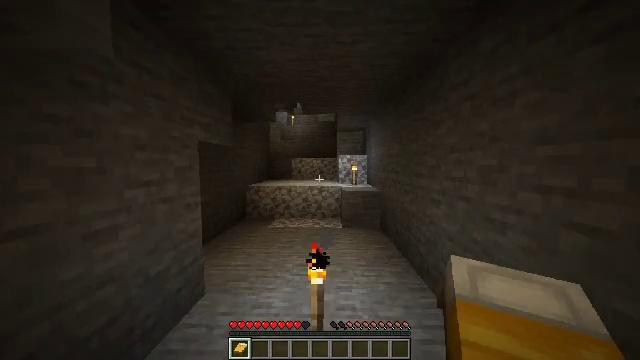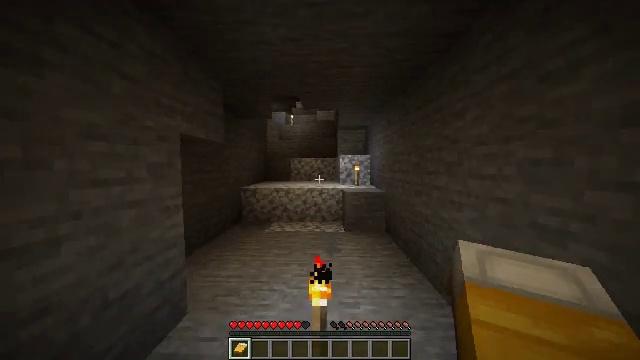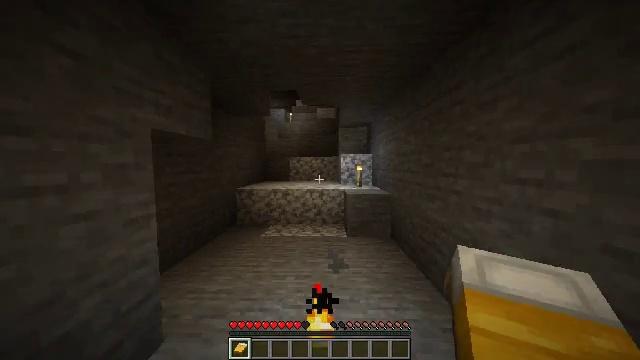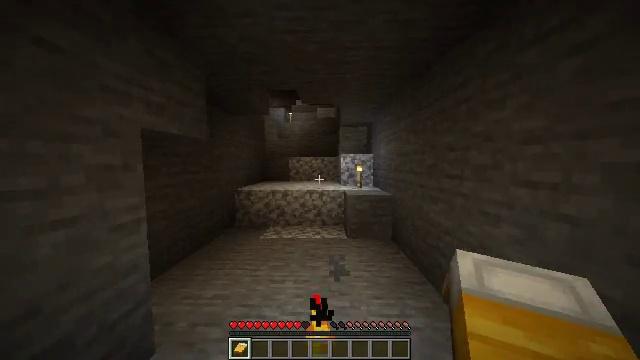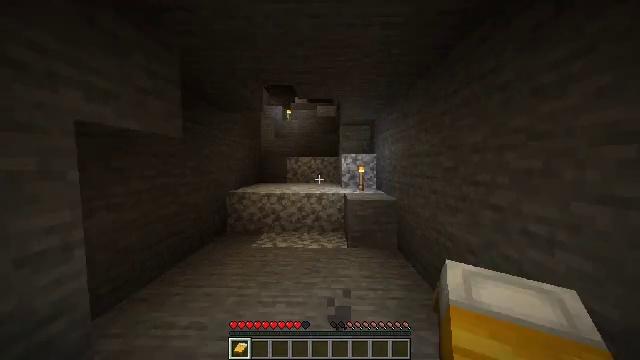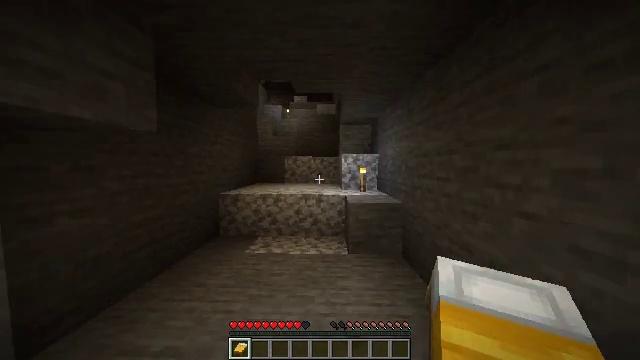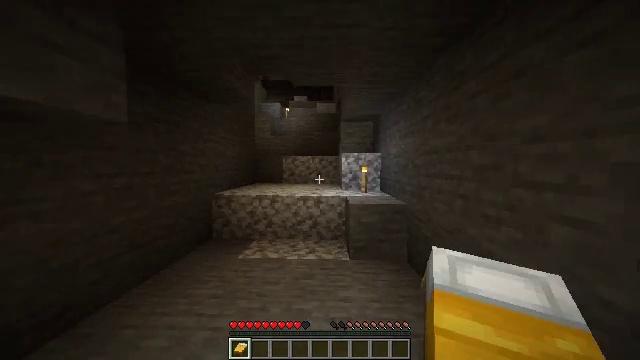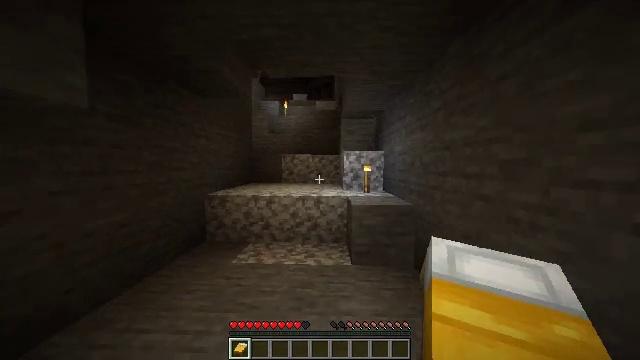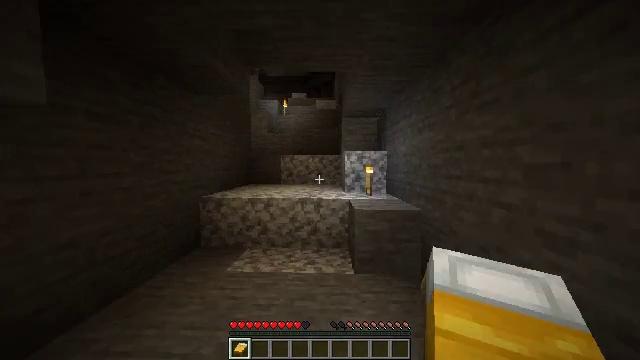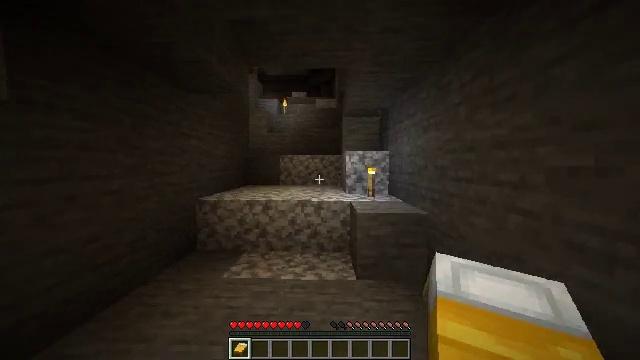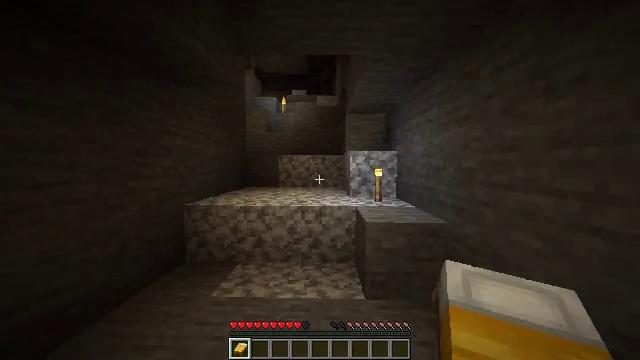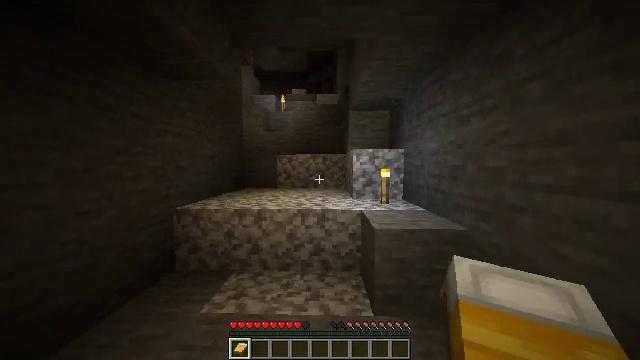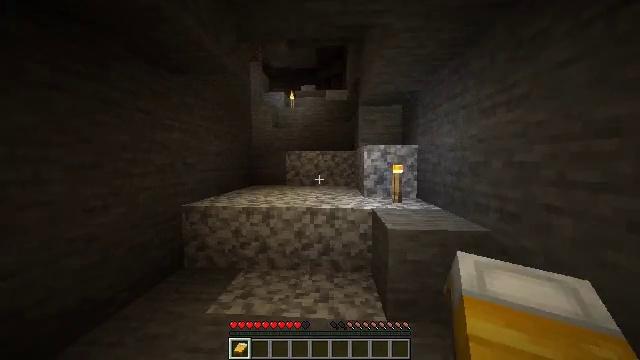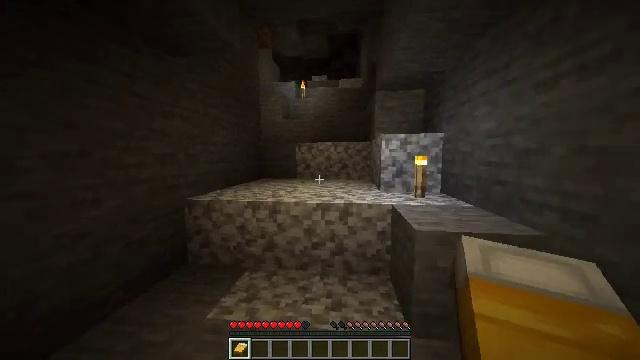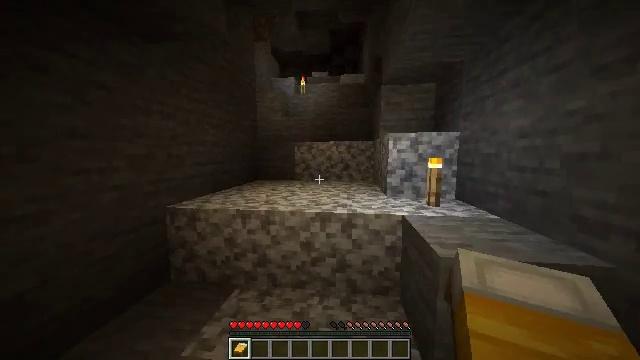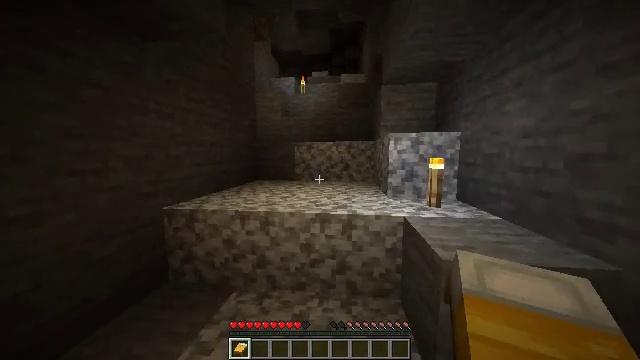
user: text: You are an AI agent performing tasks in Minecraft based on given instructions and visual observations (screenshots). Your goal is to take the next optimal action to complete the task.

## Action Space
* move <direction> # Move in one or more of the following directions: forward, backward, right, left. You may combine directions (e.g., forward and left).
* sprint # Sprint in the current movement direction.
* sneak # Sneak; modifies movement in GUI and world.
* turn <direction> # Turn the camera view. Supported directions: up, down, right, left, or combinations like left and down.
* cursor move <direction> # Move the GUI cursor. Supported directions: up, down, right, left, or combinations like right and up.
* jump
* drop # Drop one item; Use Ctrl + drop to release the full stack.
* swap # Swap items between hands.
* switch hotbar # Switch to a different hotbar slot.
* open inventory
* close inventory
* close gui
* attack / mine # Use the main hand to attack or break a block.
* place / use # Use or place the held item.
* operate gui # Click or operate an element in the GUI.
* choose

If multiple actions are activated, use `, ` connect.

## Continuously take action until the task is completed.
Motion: motion action
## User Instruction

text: Combat the slime.
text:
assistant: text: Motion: move forward, sprint
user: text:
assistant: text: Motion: move forward, sprint
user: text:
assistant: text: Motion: move forward, sprint
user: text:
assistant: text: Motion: move forward, sprint
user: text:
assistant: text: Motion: move forward, sprint
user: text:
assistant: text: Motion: move forward, sprint
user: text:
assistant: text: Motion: move forward, sprint
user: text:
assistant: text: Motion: move forward, sprint
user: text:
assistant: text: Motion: move forward, sprint
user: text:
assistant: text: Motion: move forward, sprint
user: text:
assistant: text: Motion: move forward, sprint
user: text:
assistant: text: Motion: move forward, sprint, turn left
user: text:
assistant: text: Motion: move forward, sprint, turn left and down
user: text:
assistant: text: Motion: move forward, sprint
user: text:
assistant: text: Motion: move forward, sprint
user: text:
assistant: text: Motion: move forward, sprint
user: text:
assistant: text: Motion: move forward, sprint, jump
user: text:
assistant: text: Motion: move forward, sprint, jump
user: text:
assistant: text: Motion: move forward, sprint, jump
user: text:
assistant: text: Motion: move forward, sprint, turn left, jump
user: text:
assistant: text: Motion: move forward, sprint, turn left, jump
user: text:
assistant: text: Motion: move forward, sprint, turn left, jump
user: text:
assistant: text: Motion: move forward, sprint, turn left, jump
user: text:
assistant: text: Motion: move forward, sprint, jump
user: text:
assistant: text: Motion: move forward, sprint, jump
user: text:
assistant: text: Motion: move forward, sprint, jump
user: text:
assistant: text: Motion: move forward, sprint, jump
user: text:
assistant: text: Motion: move forward, sprint, jump
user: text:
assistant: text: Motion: move forward, sprint, turn right, jump
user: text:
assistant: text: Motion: move forward, sprint, turn right and up, jump